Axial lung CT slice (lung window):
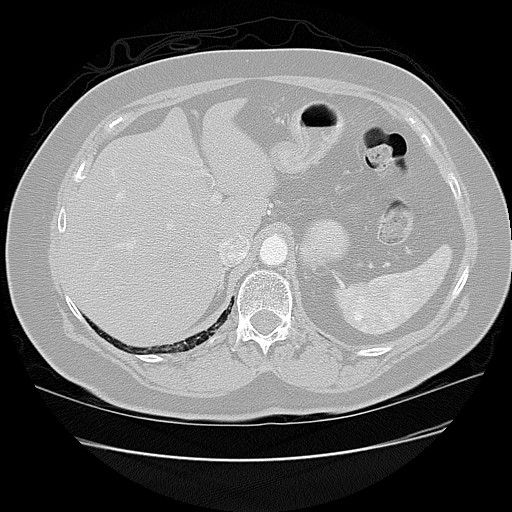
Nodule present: no